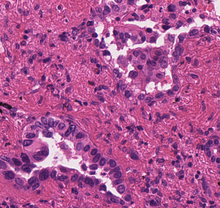
Tumor epithelial tissue: yes
Tumor-associated stroma tissue: yes
Normal tissue: no